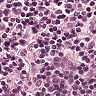
Metastatic tissue present: no